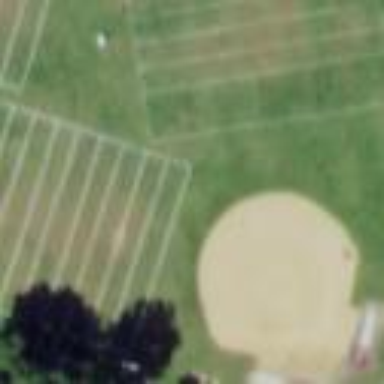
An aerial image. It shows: Softball pitch for leisure land activities.